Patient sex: M
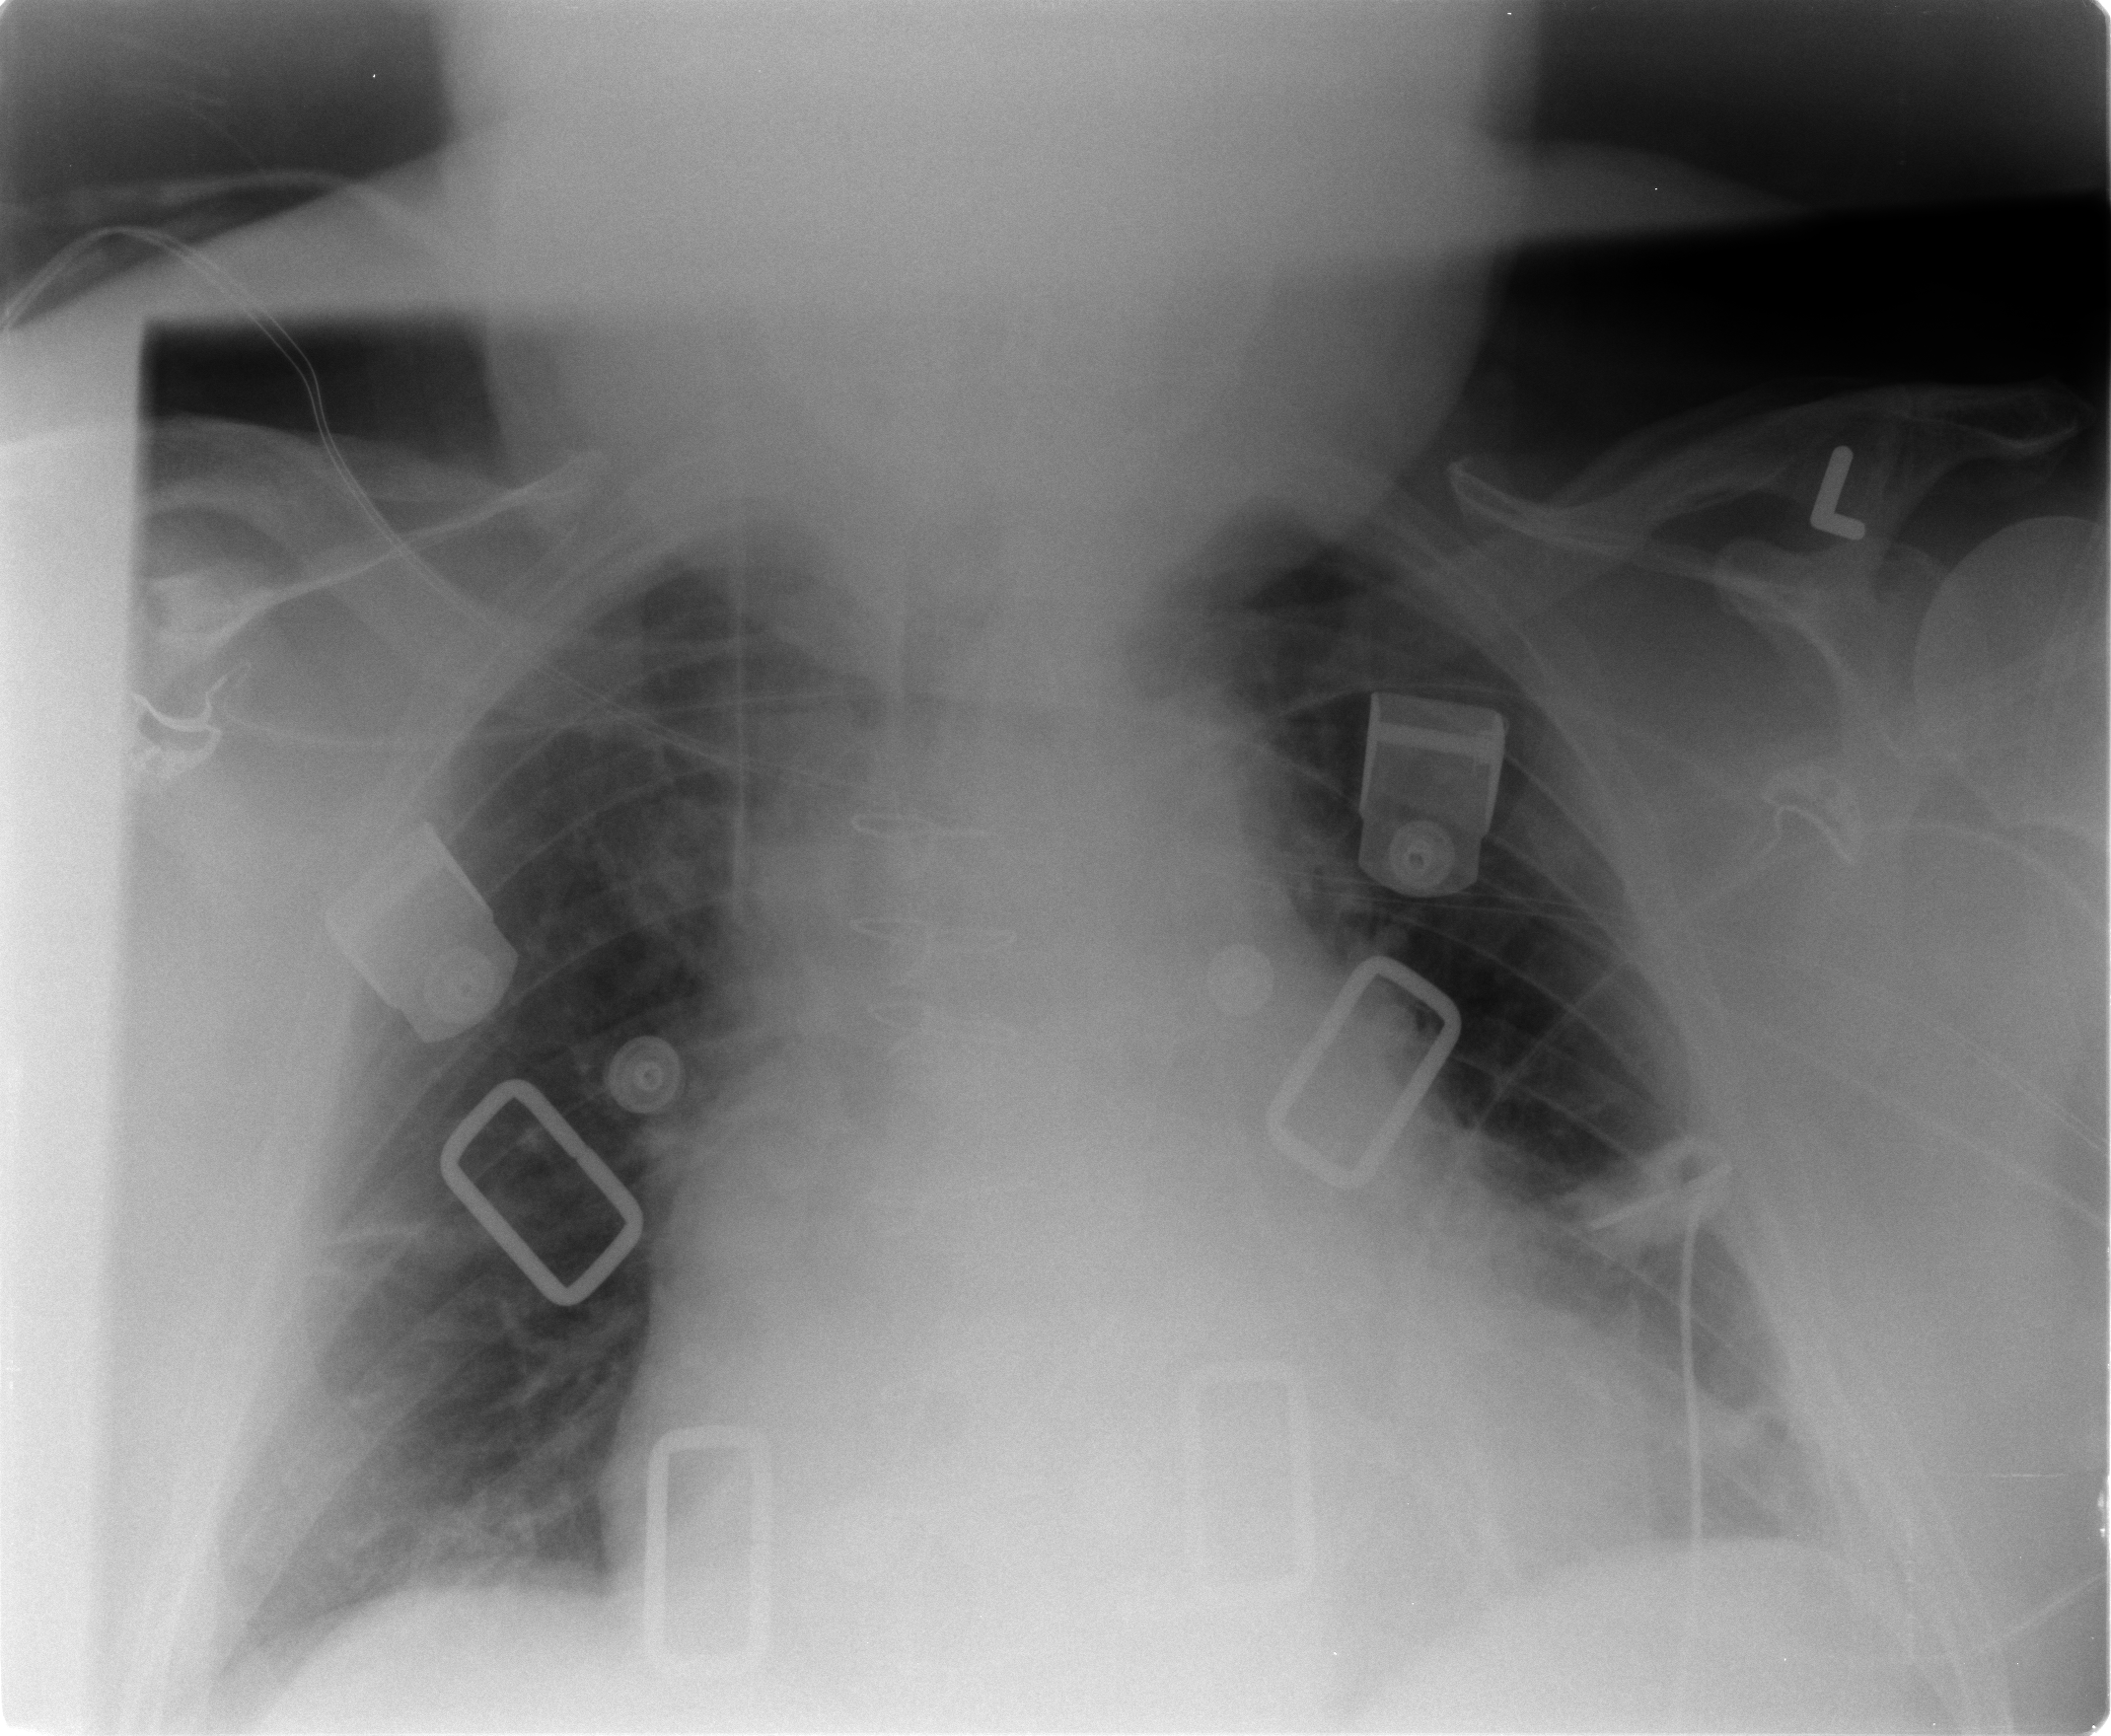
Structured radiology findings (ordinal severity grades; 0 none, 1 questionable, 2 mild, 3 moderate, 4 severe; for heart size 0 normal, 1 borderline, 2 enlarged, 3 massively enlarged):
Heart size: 2
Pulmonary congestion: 2
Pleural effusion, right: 1
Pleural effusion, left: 2
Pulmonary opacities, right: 0
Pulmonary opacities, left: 0
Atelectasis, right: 2
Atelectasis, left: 2